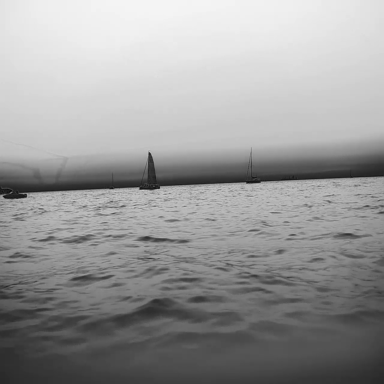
There is a canoe in the infrared image.